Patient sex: M
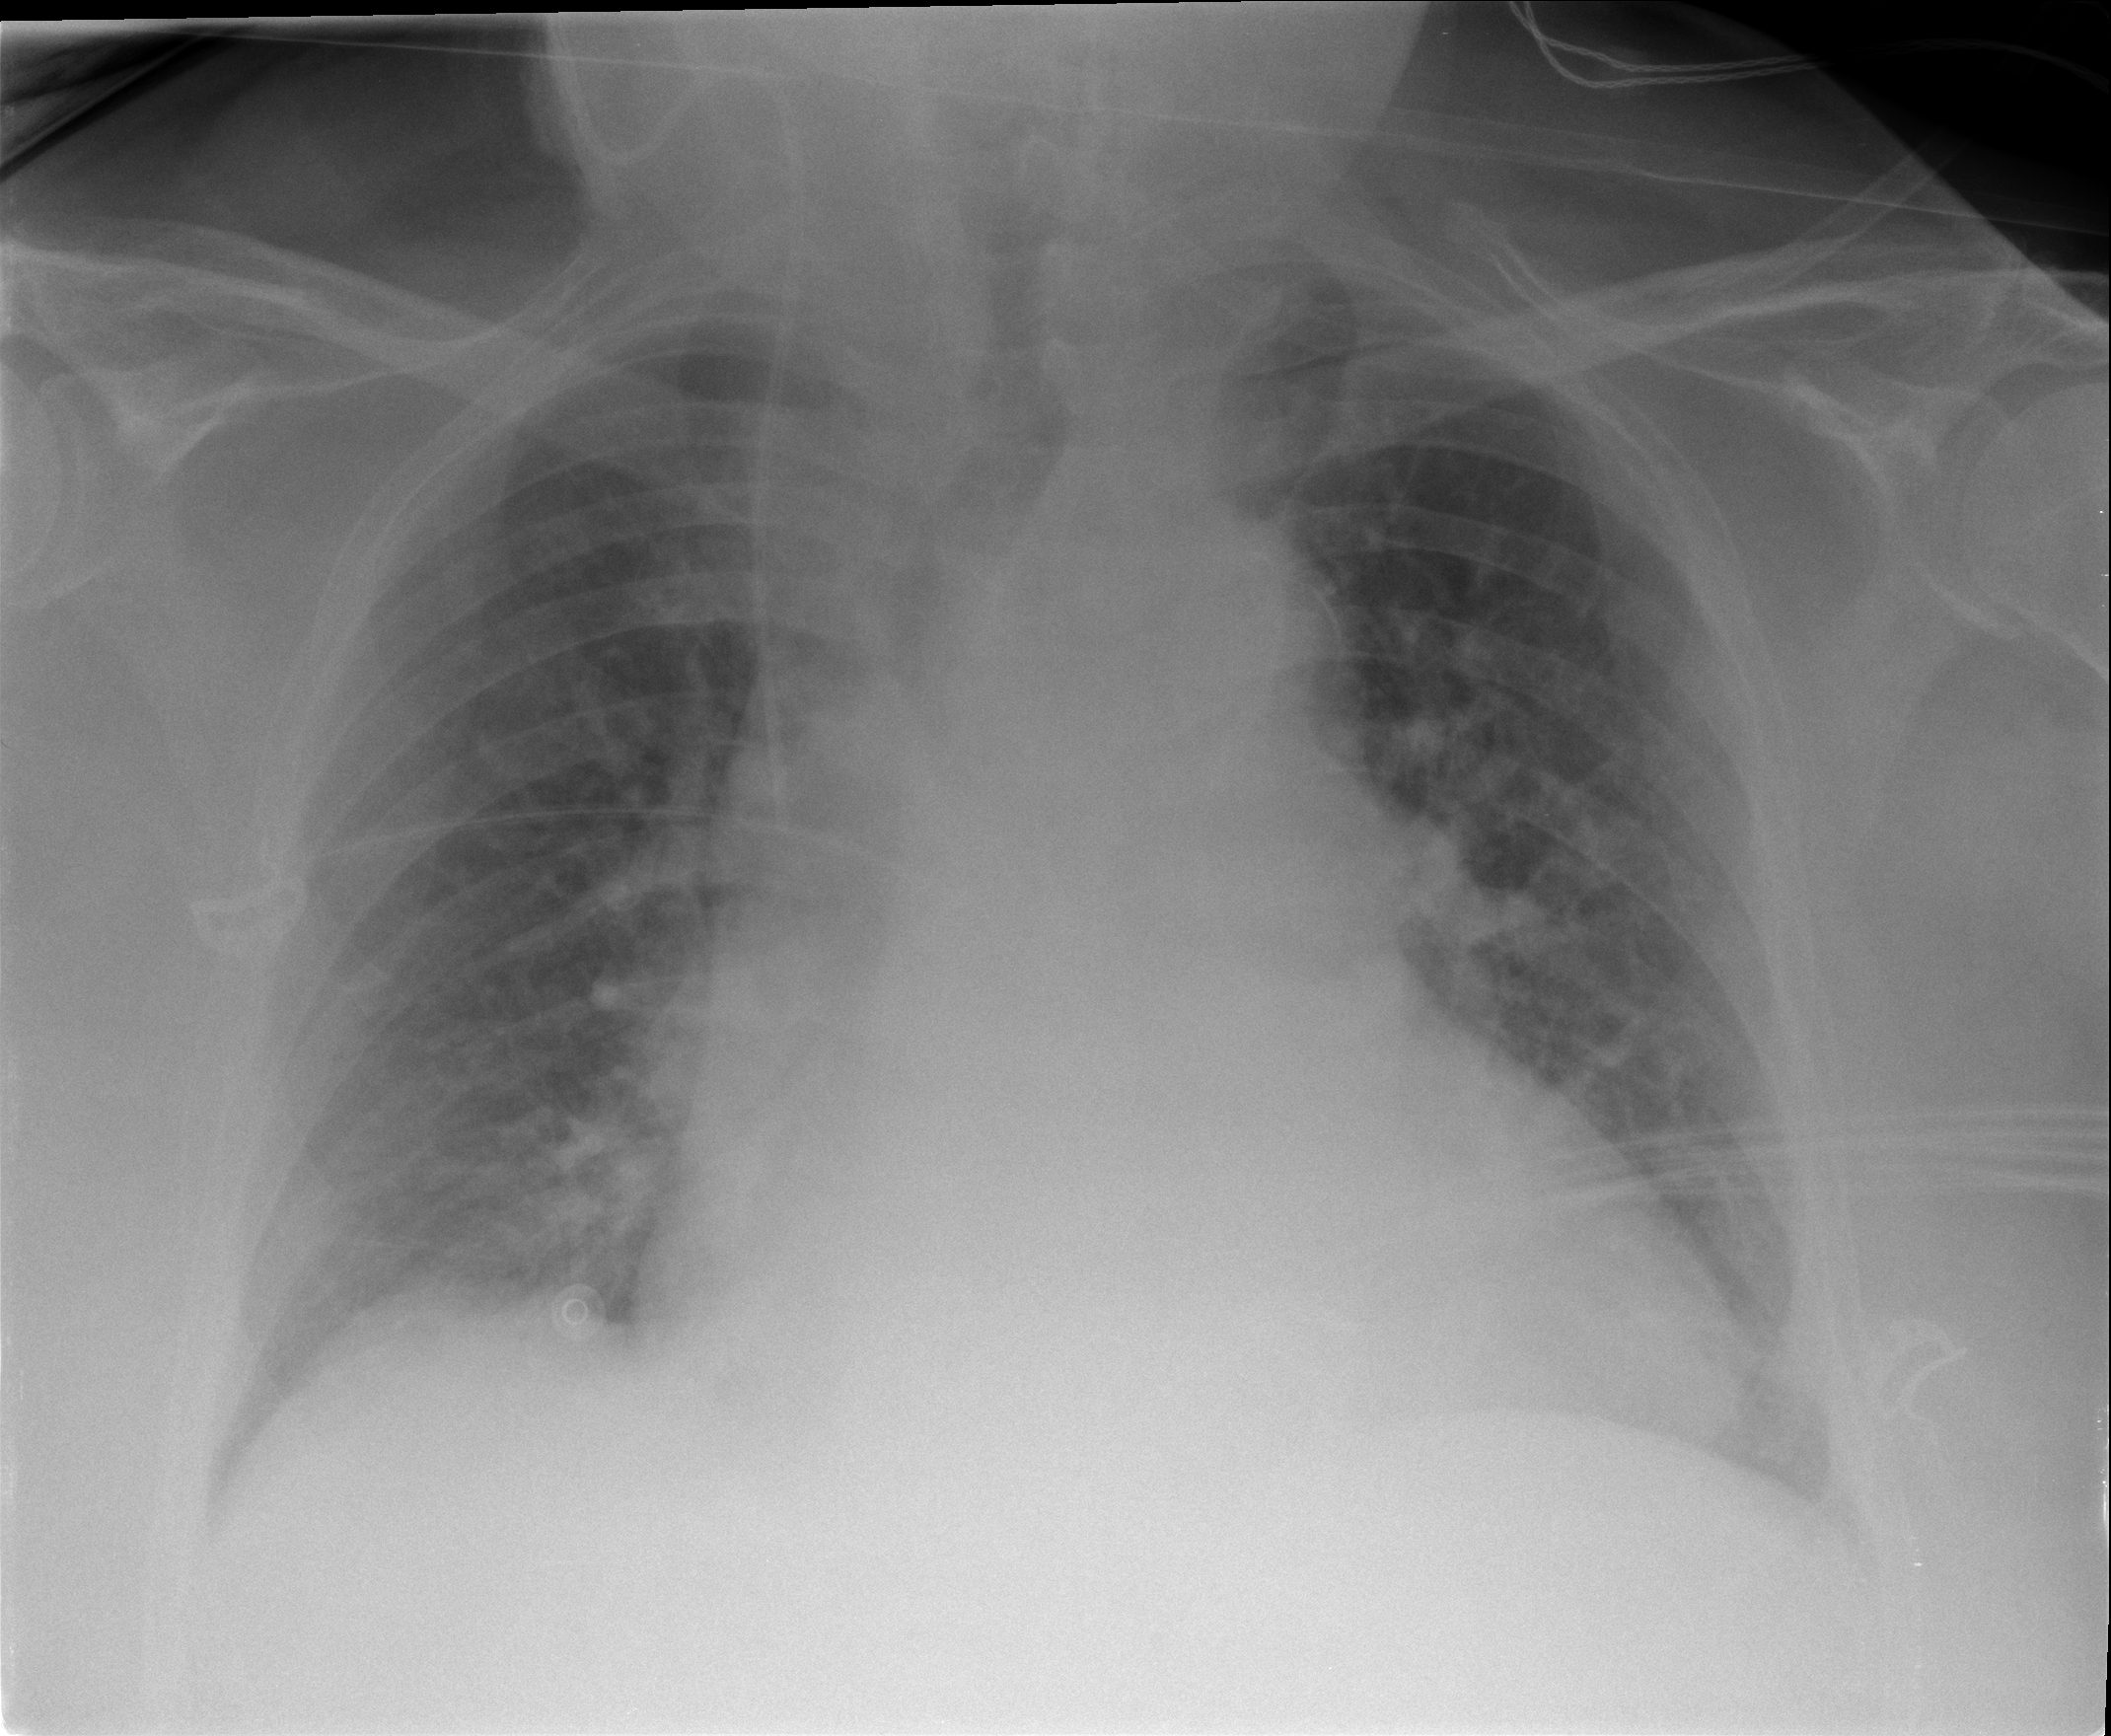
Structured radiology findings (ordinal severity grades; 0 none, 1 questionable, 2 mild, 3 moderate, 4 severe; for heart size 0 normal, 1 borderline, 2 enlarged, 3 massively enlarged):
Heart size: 2
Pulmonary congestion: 0
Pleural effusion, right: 0
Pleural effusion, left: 0
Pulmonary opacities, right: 2
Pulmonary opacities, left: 0
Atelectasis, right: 0
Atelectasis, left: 0